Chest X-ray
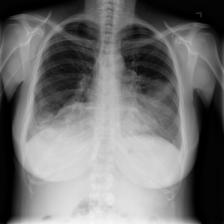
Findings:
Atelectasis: negative
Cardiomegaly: negative
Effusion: negative
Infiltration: negative
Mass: positive
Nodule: negative
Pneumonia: negative
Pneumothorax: positive
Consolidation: negative
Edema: negative
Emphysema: negative
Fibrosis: negative
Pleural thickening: negative
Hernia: negative